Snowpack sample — Loveland Pass, Silver Plume, Colorado, USA (12/14/25, 10:50 AM MST)
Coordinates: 39.664, -105.882
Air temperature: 36 °F
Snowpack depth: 67 cm
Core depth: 10 cm
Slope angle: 6°, slope face: 326°
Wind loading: low
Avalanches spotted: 0
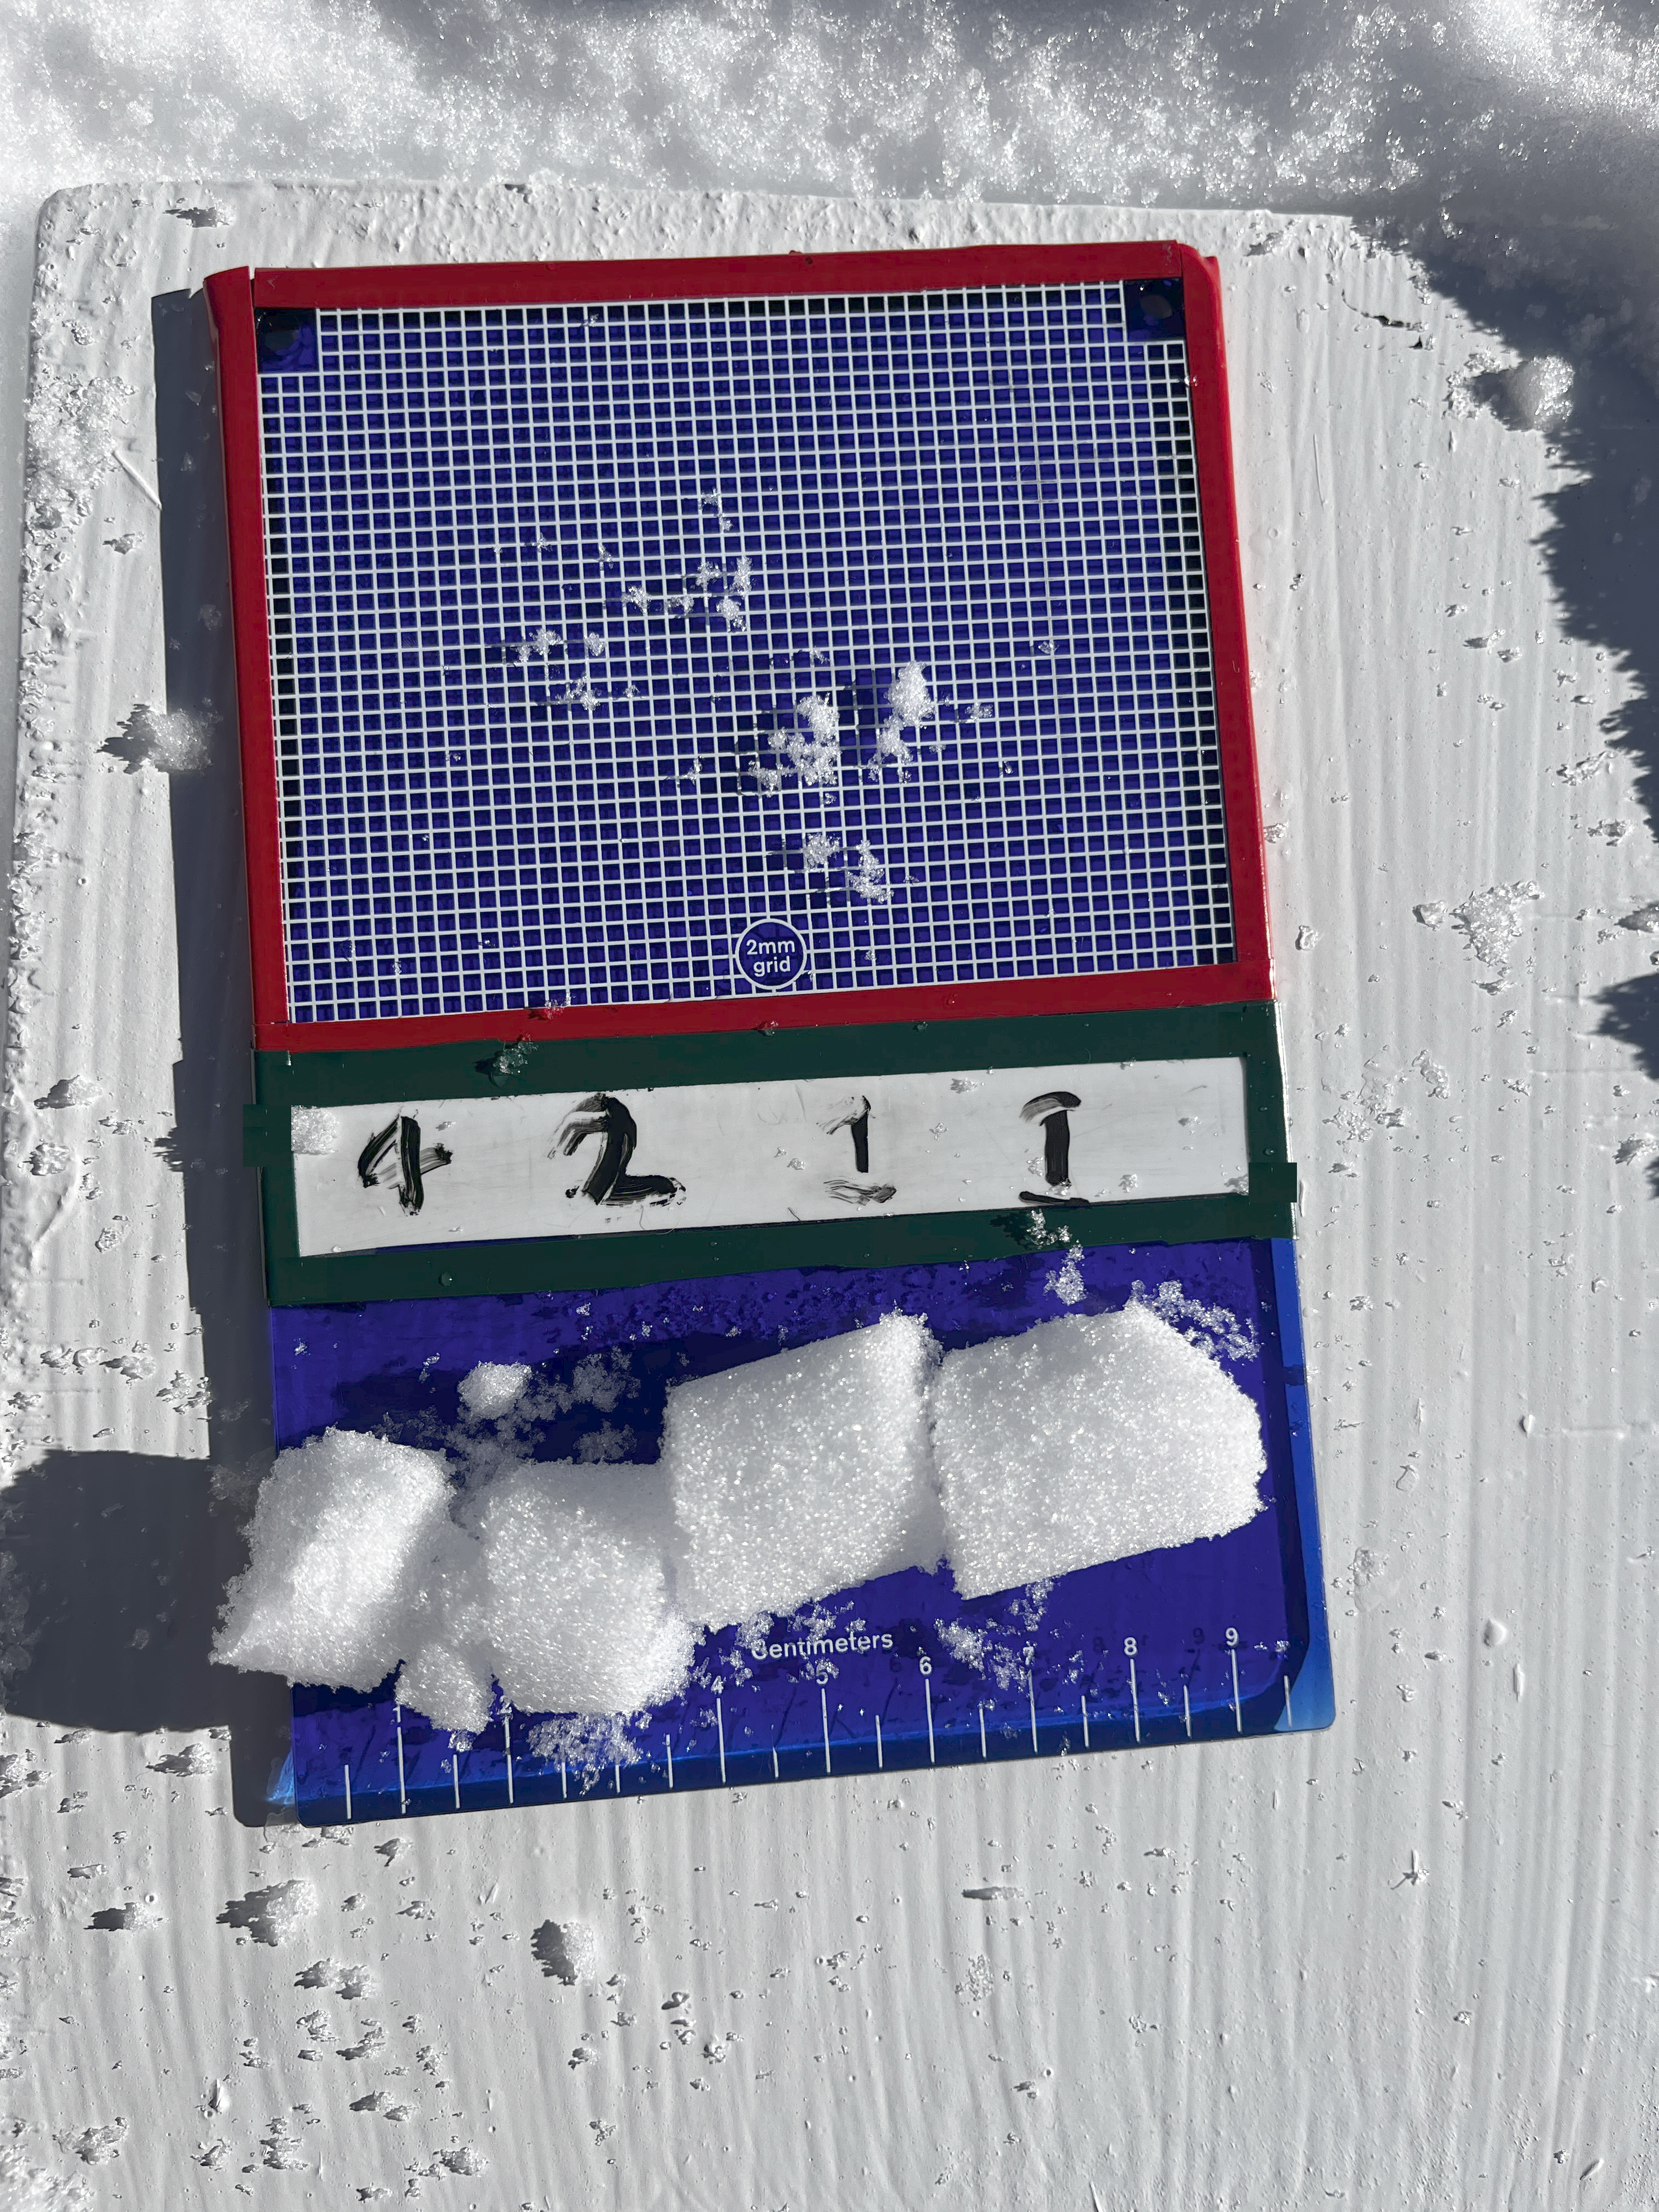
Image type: crystal_card
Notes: No avalanches spotted, very late start to the season with minimal snowpack